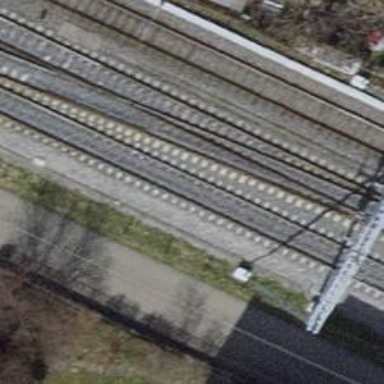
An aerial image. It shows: Railway track with electrified contact lines. This is siding track.